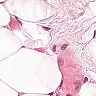
Metastatic tissue present: no